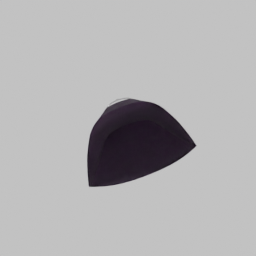
Label: furniture